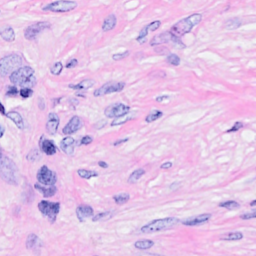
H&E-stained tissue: Breast